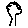
Label: tree